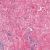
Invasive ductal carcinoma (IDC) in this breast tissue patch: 1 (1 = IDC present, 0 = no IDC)